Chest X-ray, AP view. Patient: 31 years old, sex F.
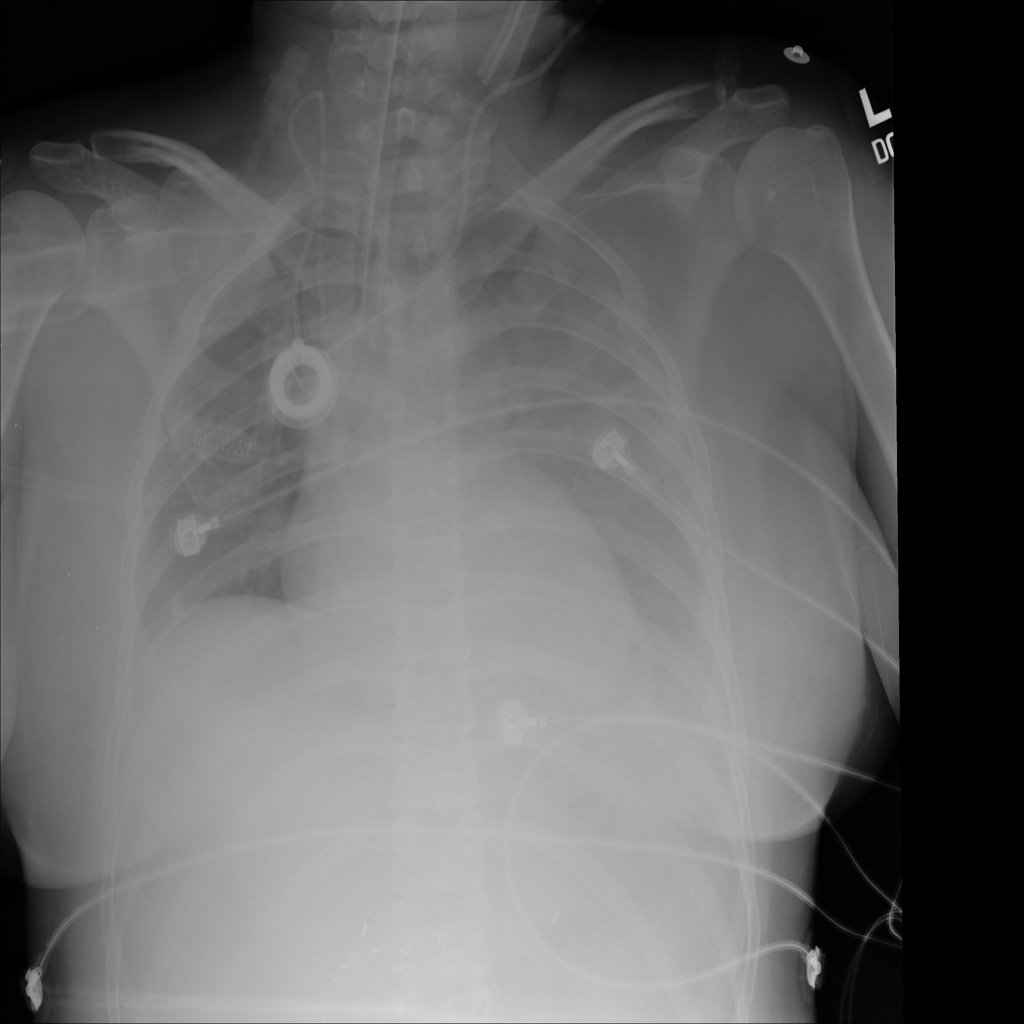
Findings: Pneumothorax